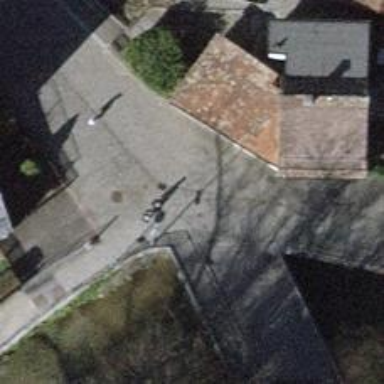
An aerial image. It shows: Residential road with sett surface.